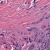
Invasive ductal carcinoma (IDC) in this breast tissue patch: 1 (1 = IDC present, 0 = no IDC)